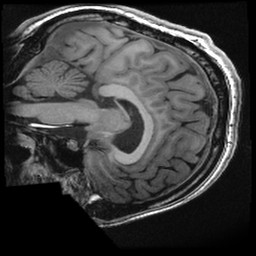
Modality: T1w
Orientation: sagittal
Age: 24
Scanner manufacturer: ge
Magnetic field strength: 3 T
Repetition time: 0.008228 s
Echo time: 0.003108 s